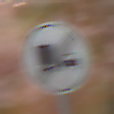
Verkehrszeichen: EndeUeberholverbotKraftfahrzeuge
Umgebung: Outdoor, Nature
Tageszeit: Night
Wetter: Clear
Licht: Natural
Jahreszeit: NotSpecified
Kontrast: LowContrast